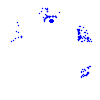
Particle: kaon